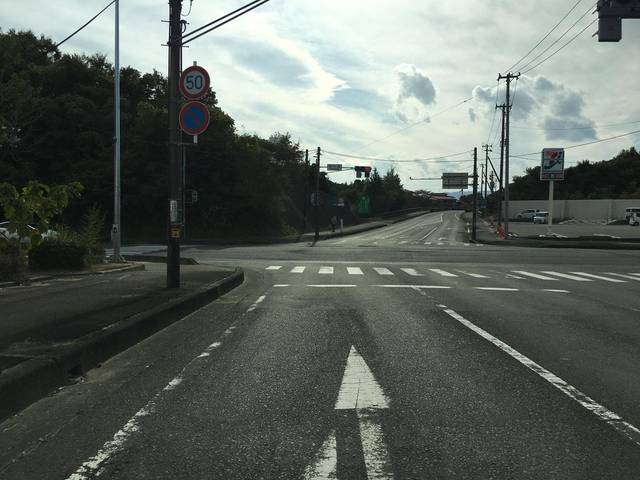
Region: Japan
Coordinates: 37.811, 140.925